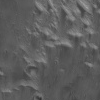
Atmospheric dust classification: not_dusty